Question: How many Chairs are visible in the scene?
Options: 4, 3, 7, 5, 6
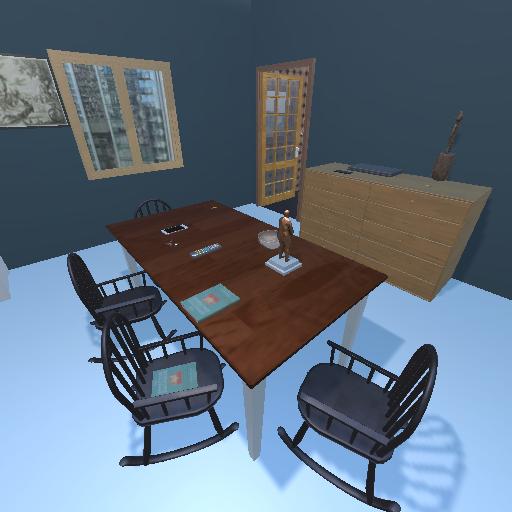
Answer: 4